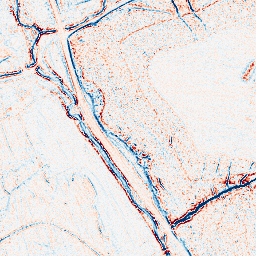
Category: edge_preserving
Decomposition family: bilateral
Decomposition parameters: d: 5
sigma_color: 100
sigma_space: 100
Upsampling method: linear_exact
Upsampling parameters: scale: 4
Upsampling scale: 4